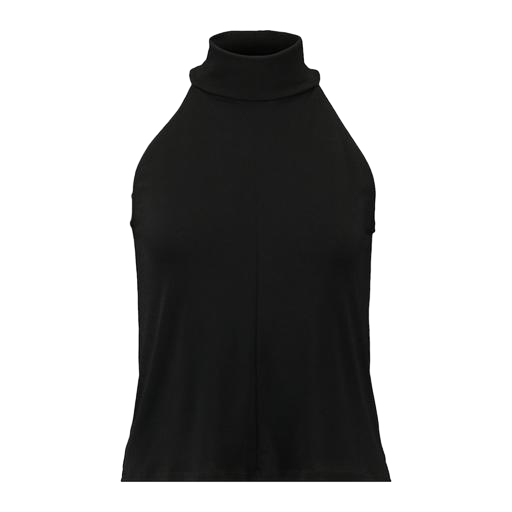
black high-neck top, black high-neck tank top, sleeveless high neck top, white background